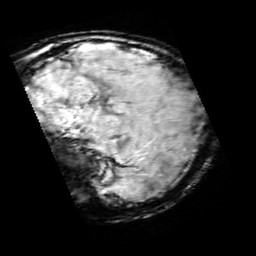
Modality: SWI
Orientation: sagittal
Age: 10
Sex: female
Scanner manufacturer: siemens
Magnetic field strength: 3 T
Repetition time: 0.027 s
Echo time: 0.02 s